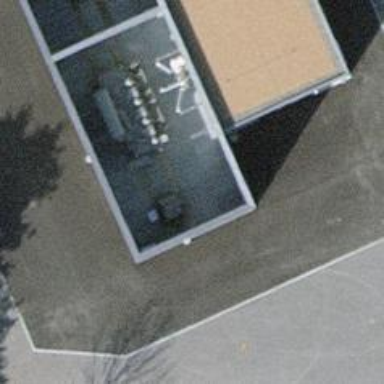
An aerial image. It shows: Outdoor transformer.